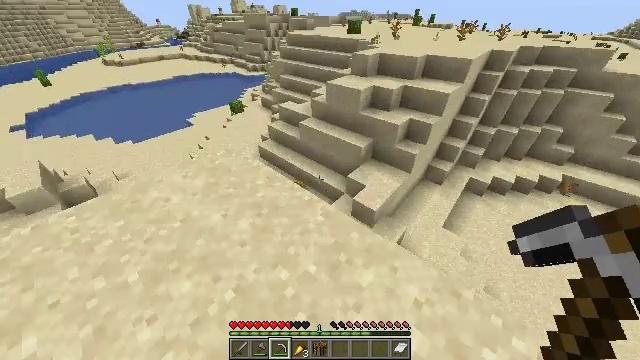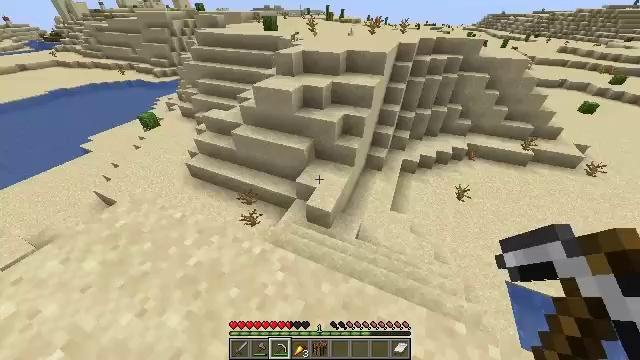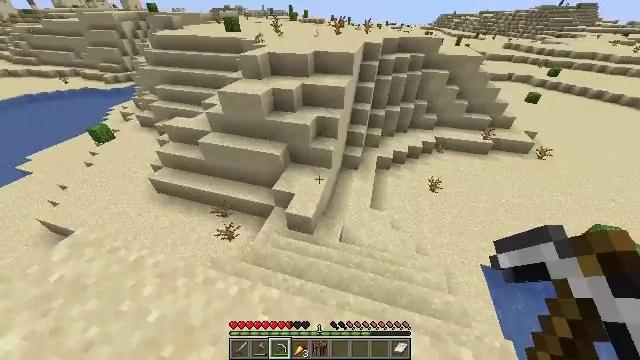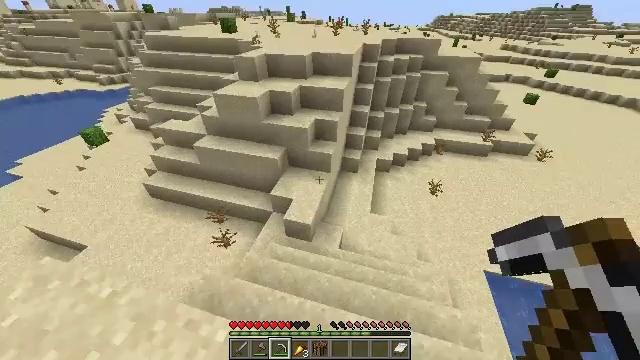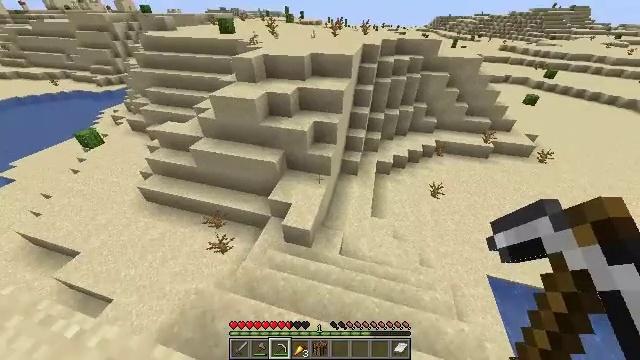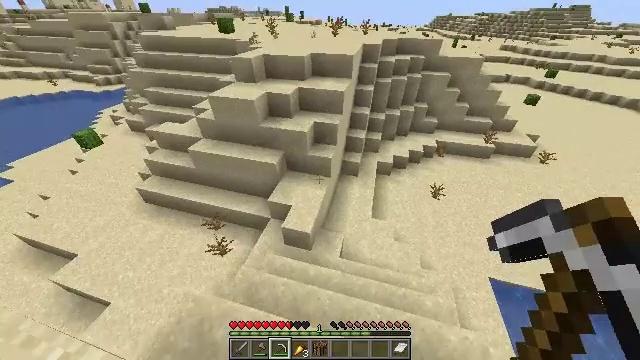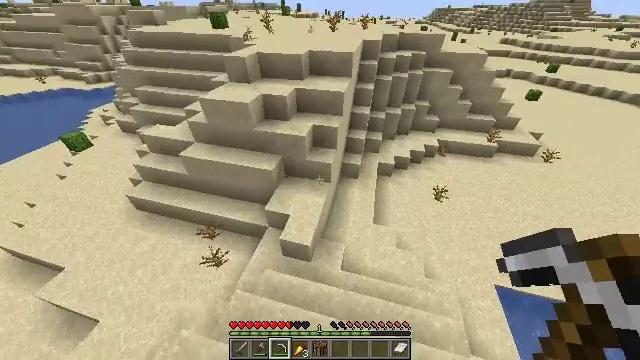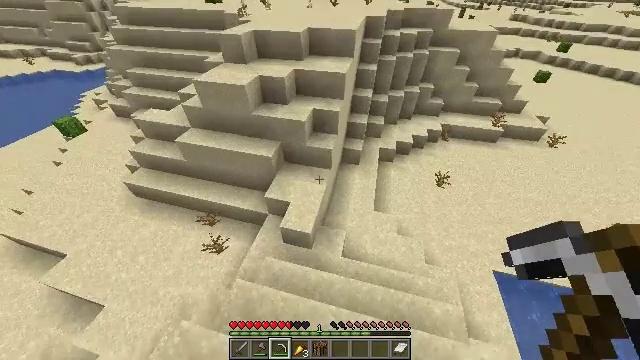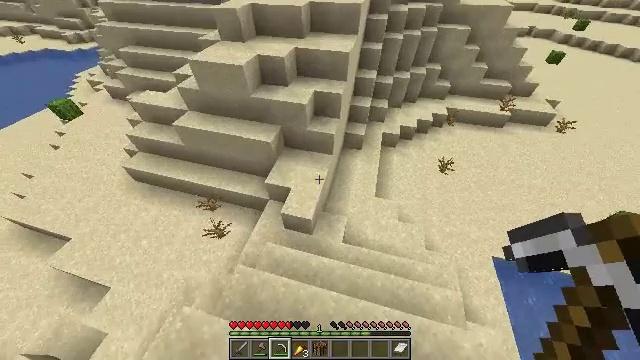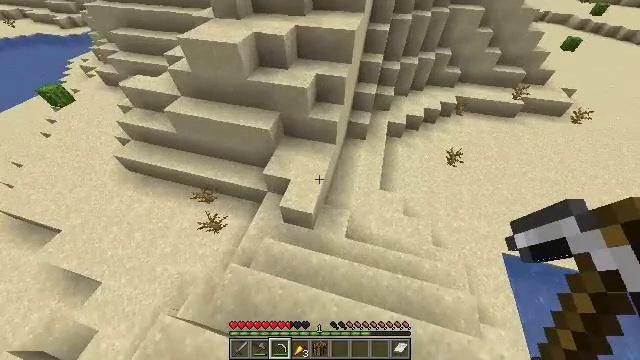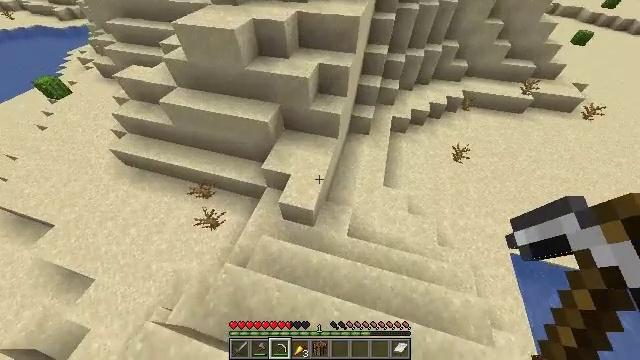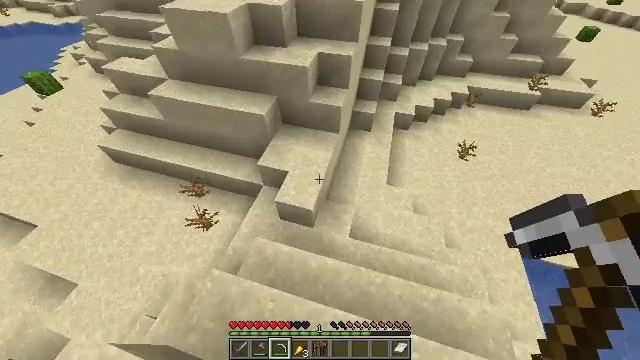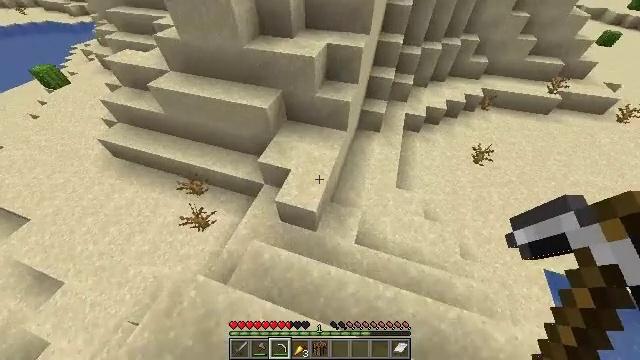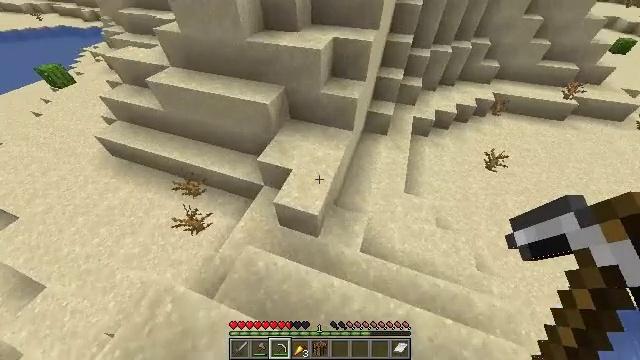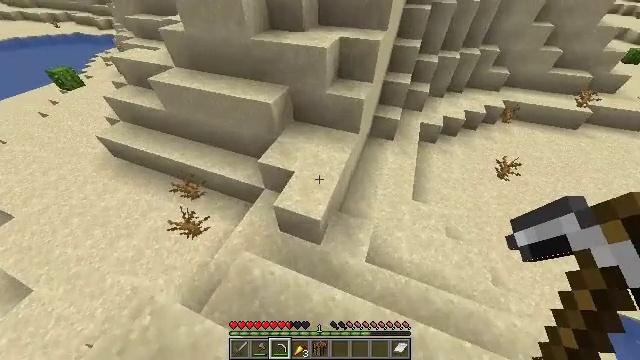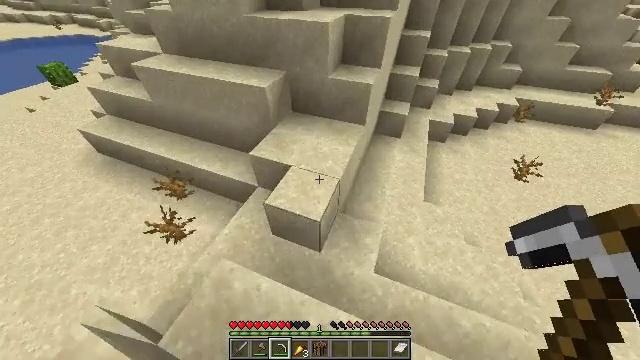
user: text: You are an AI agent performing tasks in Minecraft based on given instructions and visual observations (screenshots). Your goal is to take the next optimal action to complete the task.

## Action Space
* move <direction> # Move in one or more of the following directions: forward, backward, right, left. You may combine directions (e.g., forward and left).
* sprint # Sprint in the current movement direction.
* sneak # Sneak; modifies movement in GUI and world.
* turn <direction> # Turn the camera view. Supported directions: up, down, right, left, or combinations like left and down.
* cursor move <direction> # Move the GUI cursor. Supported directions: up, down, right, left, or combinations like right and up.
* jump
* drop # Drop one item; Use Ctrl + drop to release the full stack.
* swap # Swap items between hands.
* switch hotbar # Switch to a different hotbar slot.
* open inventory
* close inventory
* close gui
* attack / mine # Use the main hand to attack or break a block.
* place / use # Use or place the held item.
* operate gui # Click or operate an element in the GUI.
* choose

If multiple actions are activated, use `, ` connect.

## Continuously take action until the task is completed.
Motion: motion action
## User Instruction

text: Mine a hay block from the field.
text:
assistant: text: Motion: move forward, turn right
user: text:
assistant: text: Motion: move forward, turn right
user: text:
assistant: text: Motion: move forward
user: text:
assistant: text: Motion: move forward
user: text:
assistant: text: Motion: move forward
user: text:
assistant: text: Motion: move forward
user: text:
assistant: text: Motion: move forward, turn down
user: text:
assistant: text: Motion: move forward, turn down
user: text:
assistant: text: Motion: move forward, turn down
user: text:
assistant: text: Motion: move forward
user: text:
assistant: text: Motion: move forward
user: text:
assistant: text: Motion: move forward, turn left and up
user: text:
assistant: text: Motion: move forward, sprint, turn left and up
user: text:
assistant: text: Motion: move forward, sprint, turn left and up
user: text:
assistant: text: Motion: move forward, sprint, turn up
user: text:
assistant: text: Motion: move forward, sprint, turn up
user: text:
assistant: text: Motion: move forward, jump
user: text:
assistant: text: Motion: move forward, jump
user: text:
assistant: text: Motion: move forward, turn up, jump
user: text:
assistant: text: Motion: move forward, turn up, jump
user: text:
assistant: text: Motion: move forward, turn up, jump
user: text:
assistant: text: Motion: move forward, turn right and up, jump
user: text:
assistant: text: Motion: move forward, turn right, jump
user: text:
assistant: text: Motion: move forward, turn right and up, jump
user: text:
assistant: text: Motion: move forward, turn right and up
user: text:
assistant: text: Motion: move forward, turn right and up, jump
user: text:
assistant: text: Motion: move forward, turn right and up, jump
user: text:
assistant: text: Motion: move forward, jump
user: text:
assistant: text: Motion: move forward, jump
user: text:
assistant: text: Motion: move forward, jump